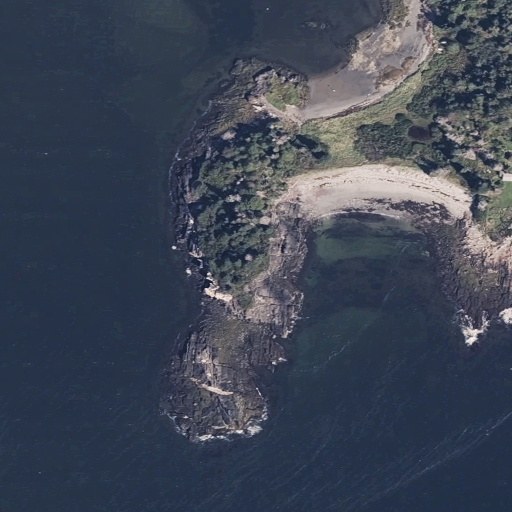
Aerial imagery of cape in Maine named Indian Point containing open water, herbaceous wetlands, mixed forest, barren land, woody wetlands, low intensity development, and open development